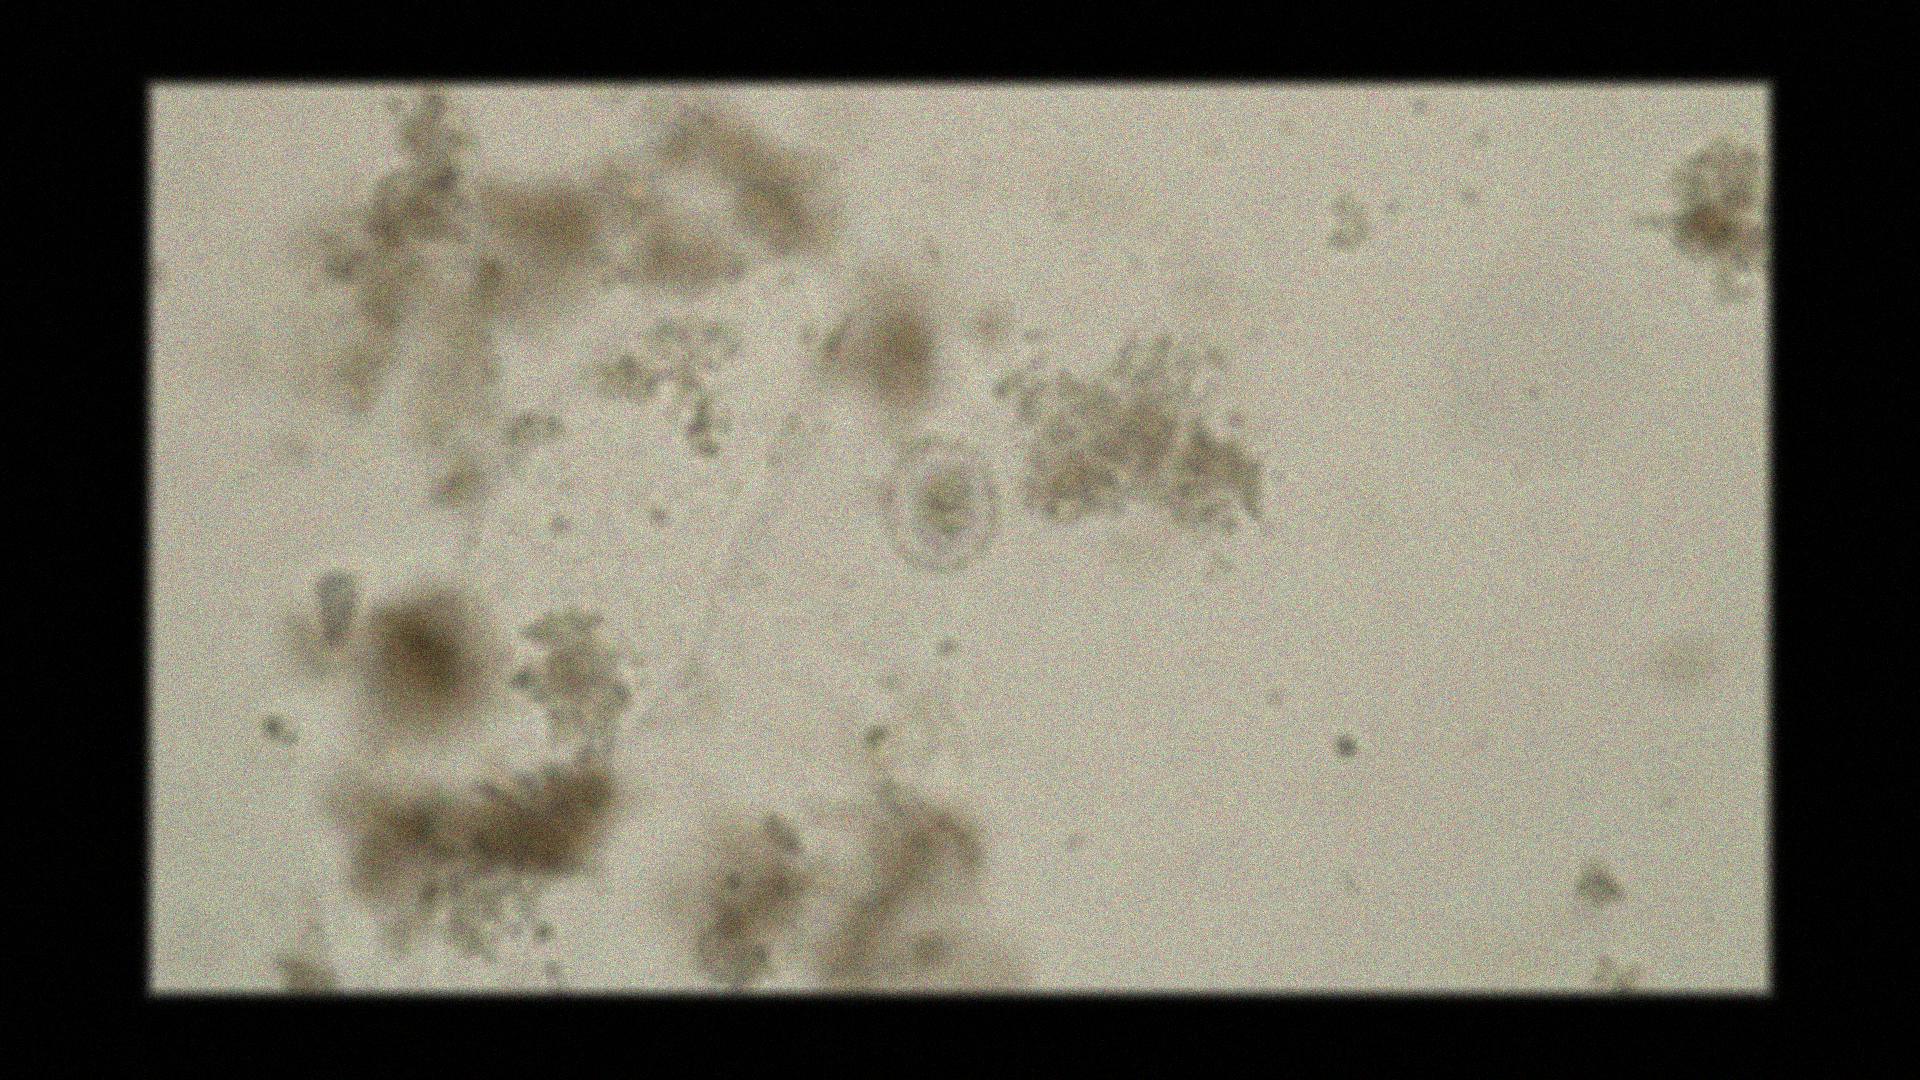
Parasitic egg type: Hymenolepis nana